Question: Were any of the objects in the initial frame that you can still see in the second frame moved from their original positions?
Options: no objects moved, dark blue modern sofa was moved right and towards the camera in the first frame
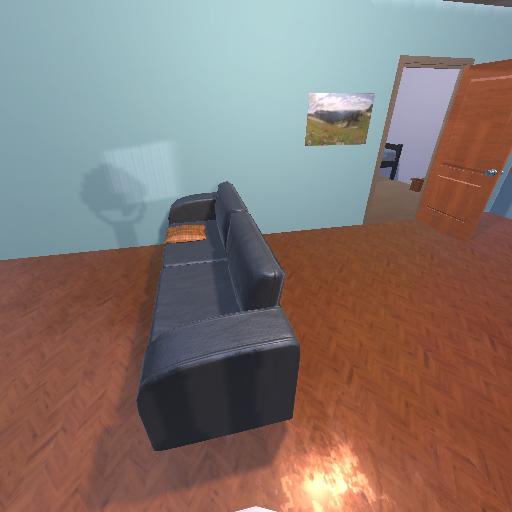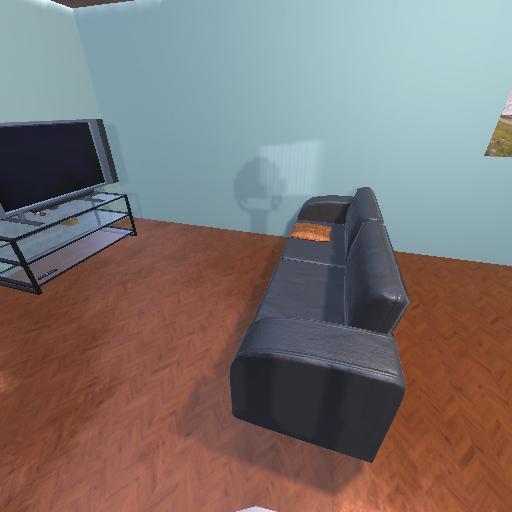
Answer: no objects moved